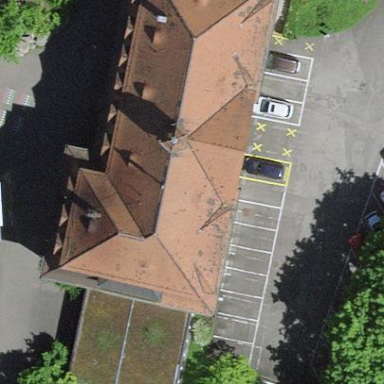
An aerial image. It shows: School building.